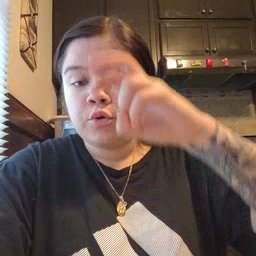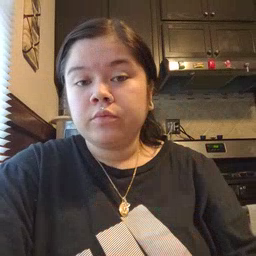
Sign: stairs